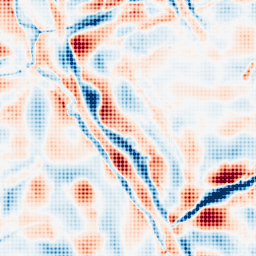
Category: wavelet
Decomposition family: wavelet_biorthogonal
Decomposition parameters: wavelet: bior5.5
level: 5
Upsampling method: sinc_blackman
Upsampling parameters: scale: 4
kernel_size: 4
Upsampling scale: 4